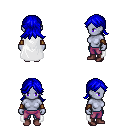
a pixel art fantasy rpg character, female body template, dark elf, purple skin, white cape, magenta pants, blue loose hair, cloth bracers, maroon shoes, four views (front, back, left, right), 2x2 character sprite sheet, small pixel art, hard edges, no anti-aliasing